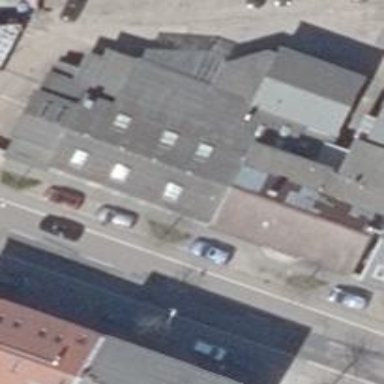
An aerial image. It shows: Motorcycle shop.